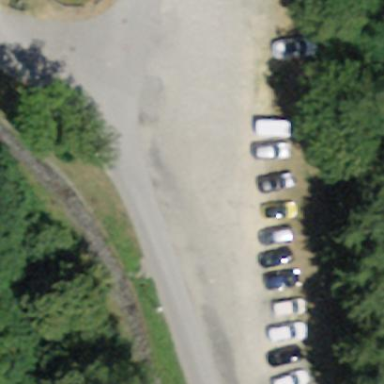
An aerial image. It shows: Parking area with pebblestone surface.